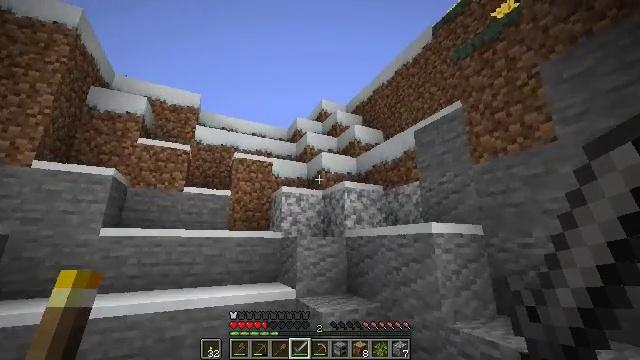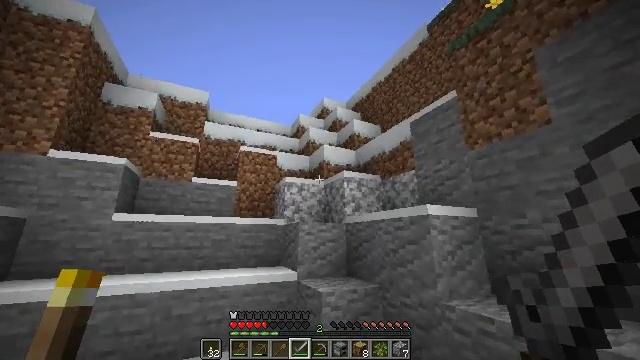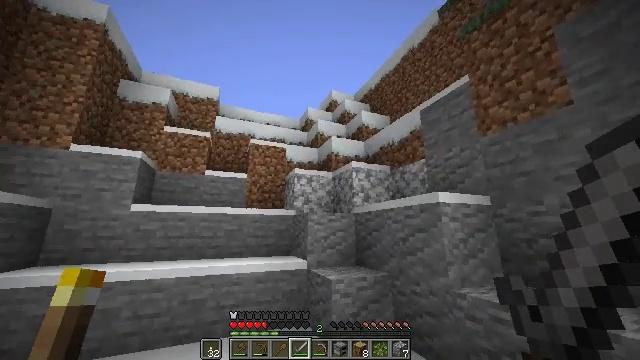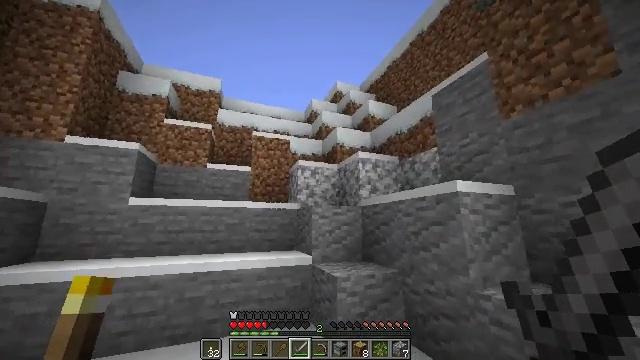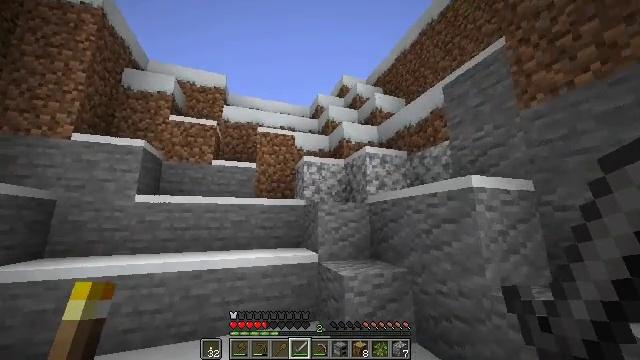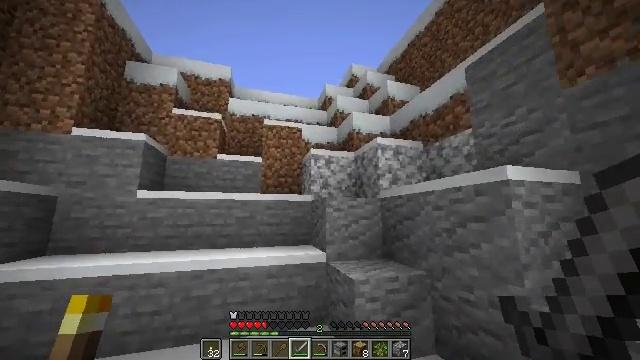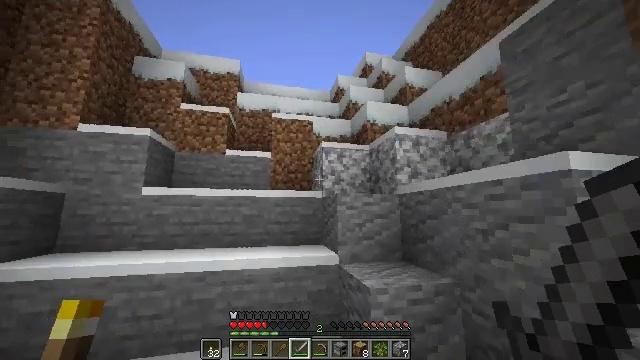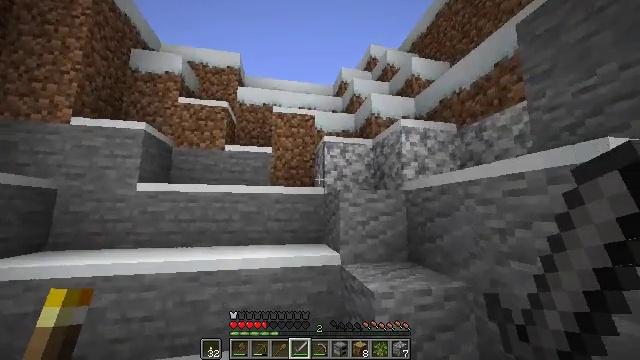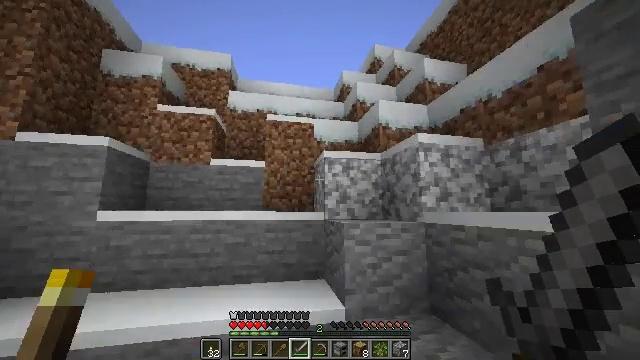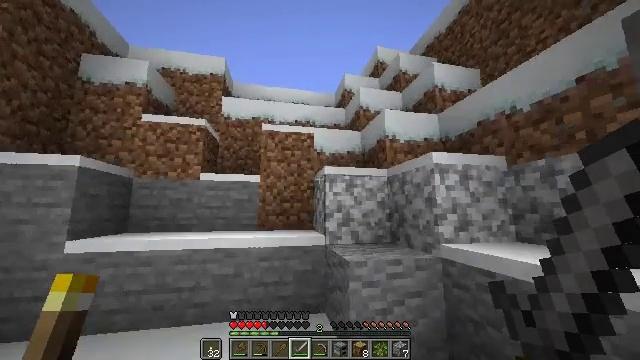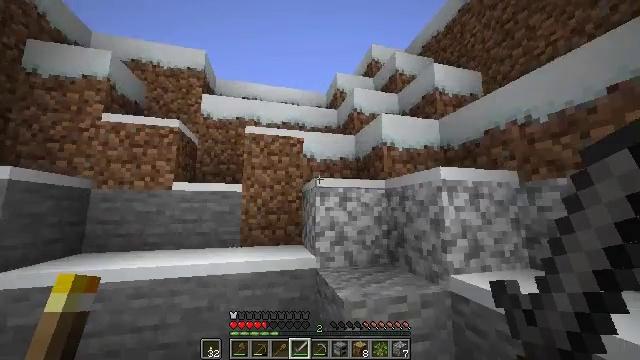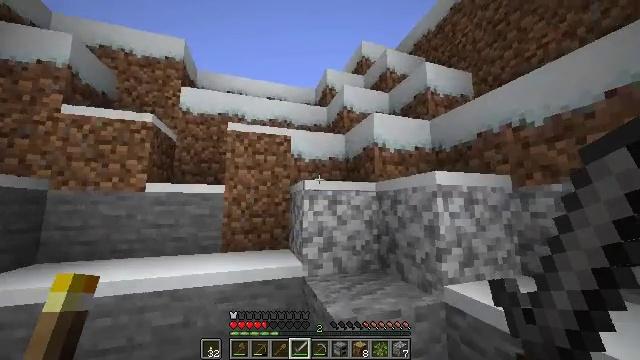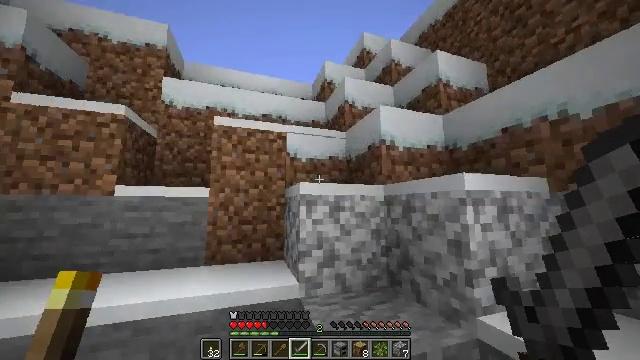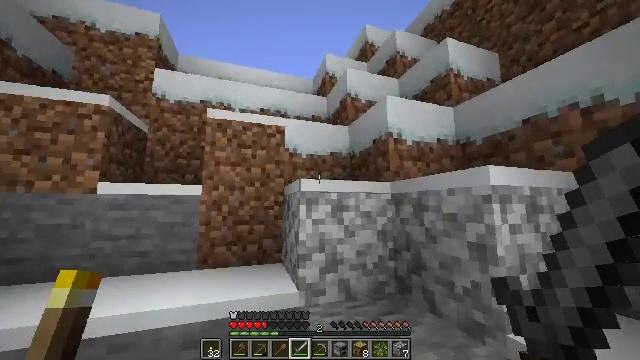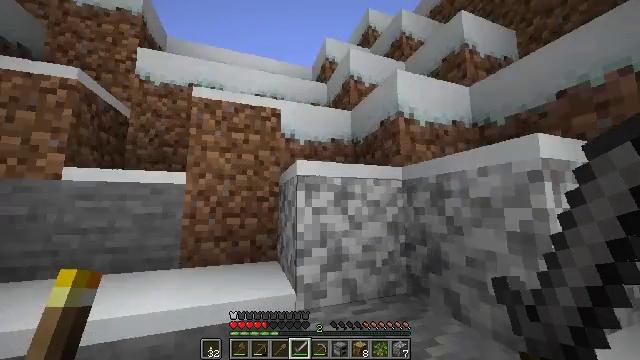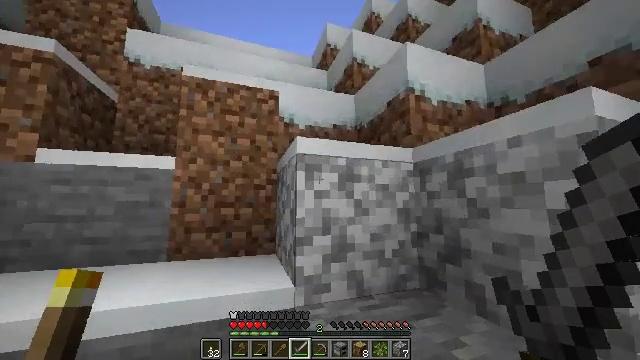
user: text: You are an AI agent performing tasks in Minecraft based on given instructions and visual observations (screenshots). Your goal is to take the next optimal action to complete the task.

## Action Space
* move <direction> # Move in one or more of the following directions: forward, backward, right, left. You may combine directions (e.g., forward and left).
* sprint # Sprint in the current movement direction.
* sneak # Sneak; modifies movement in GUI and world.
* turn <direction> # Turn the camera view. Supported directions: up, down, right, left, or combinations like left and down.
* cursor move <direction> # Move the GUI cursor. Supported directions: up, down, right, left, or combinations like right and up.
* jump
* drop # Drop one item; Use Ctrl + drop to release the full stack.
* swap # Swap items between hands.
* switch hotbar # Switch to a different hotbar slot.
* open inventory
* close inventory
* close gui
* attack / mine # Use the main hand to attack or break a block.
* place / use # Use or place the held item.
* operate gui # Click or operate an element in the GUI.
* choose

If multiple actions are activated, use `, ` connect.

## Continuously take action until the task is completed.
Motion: motion action
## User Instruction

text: Shovel the snow to gather it.
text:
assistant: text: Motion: move forward, sprint
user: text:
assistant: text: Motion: move forward, sprint, turn left and down
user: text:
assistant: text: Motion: move forward, sprint, turn left and down
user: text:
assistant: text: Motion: move forward, sprint, turn left
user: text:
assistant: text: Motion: move forward, sprint, turn left and down
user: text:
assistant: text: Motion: move forward, sprint, turn left
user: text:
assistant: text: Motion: move forward, sprint, turn left, jump
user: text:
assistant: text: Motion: move forward, sprint, jump
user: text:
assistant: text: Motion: move forward, jump
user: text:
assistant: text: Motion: move forward, sprint, turn right, jump
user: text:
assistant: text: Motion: move forward, sprint, turn right, jump
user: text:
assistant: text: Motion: move forward, sprint
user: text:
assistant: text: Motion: move forward, sprint
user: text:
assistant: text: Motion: move forward, sprint
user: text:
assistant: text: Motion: move forward, sprint
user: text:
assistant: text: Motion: move forward, sprint
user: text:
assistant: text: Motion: move forward, sprint, jump
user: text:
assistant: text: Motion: move forward, sprint, jump
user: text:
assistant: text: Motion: move forward, jump
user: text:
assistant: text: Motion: move forward, sprint, jump
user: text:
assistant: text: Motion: move forward, sprint, jump
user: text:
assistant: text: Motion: move forward, sprint, jump
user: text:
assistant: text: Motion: move forward, sprint
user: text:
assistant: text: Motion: move forward, sprint
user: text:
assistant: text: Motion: move forward, sprint
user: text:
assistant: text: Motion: move forward, sprint, jump
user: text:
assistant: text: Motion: move forward, sprint, turn left, jump
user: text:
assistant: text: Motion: move forward, sprint, turn left, jump
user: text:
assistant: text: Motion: move forward, sprint, turn left, jump
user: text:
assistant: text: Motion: move forward, sprint, turn left, jump